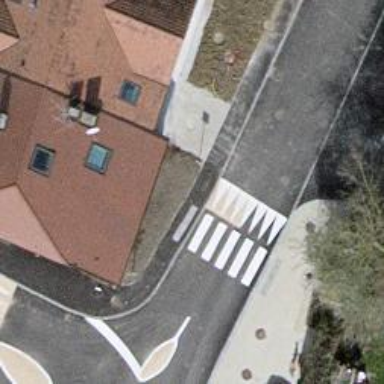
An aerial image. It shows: Uncontrolled zebra crossing on the road.